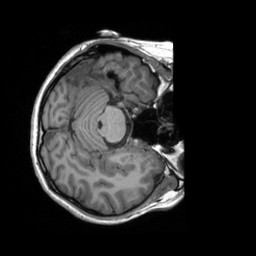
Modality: T1w
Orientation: axial
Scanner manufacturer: siemens
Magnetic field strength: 3 T
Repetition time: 2 s
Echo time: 0.0023 s